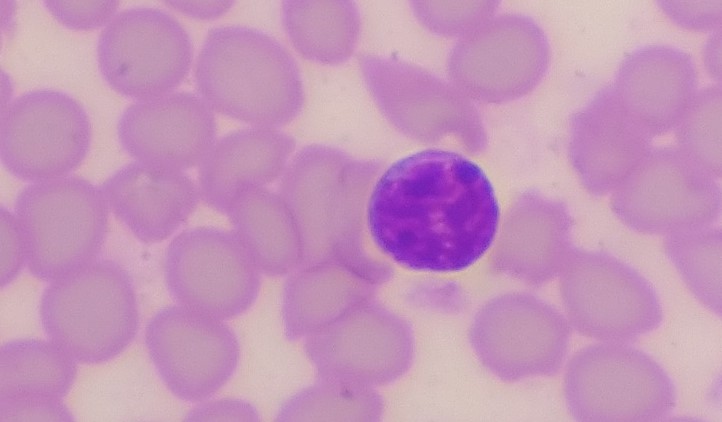
White blood cell type: Lymphocyte